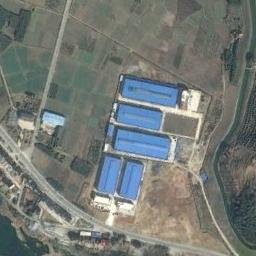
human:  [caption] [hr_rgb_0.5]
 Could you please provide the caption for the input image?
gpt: The houses in the industrial area are very monochromatic .

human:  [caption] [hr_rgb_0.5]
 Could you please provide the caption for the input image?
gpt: In an industrial area there are factories and roads, There are large fields next to them, And there are free plots .

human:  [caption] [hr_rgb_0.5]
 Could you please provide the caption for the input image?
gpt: There are many houses of different shapes and sizes in the industrial zone .

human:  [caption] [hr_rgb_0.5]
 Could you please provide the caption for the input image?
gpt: The industrial area with some neatly arranged blue workshops is next to the farmland .

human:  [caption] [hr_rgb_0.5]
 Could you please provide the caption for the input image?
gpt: There are several blue buildings on the industrial area with many farmlands around .